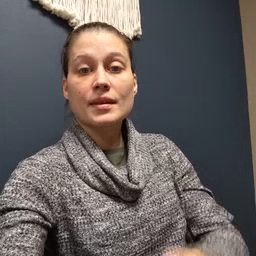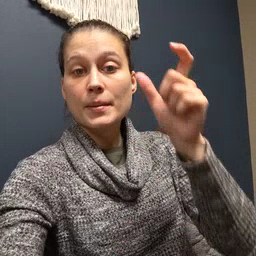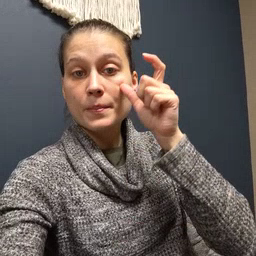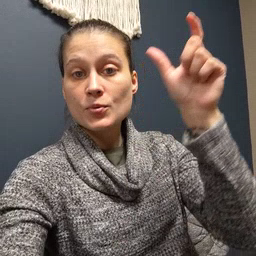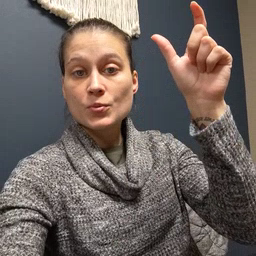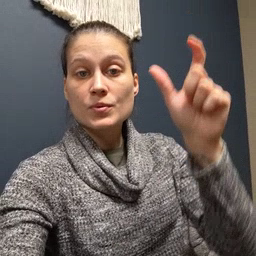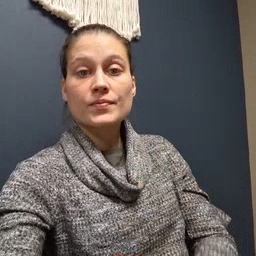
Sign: moon